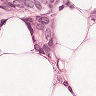
Metastatic tissue present: yes